Question: Good afternoon
I'm building an image gallery based on a jquery grid provided by GREENTREELABS (<URL>.
I need a picture-bluring effect when hovering over the 'tile-inner' class but without bluring the caption or icons at the bottom too (attached picture-link). Is this possible with the current HTML markup?
I've Tried a few things with CSS only and with jquery but I always blur everything - changing the picture is only an option if everything else fails.
Someone has a good idea? Any help is appreciated - this is probably a common problem with a specific name I can search after?
'''
<div class='tile'>
<figure>
<a class='tile-inner' href='img/originals/001.jpg' >
<img class='item' src='img/thumbs/001.jpg alt='hello world' />
<span class='title'>Hello World</span>
<span class='subtitle'>
<p class='subsub'>Info 1</p>
<p class='subsub'>Info 2</p>
<p class='subsub'>Info 3</p>
</span>
</a>
</figure>
<div class='social'>;
<a href='#' data-social='twitter'><i class=''></i></a>
<a href='#' data-social='facebook'><i class=''></i></a>
<a href='#' data-social='pinterest'><i class='-circled'></i></a>
</div>
</div>
'''

None of the 3 ways are working correctly, the last is the best but hovering on the span removes the blur effect.
<URL>
Greeetings Fabio
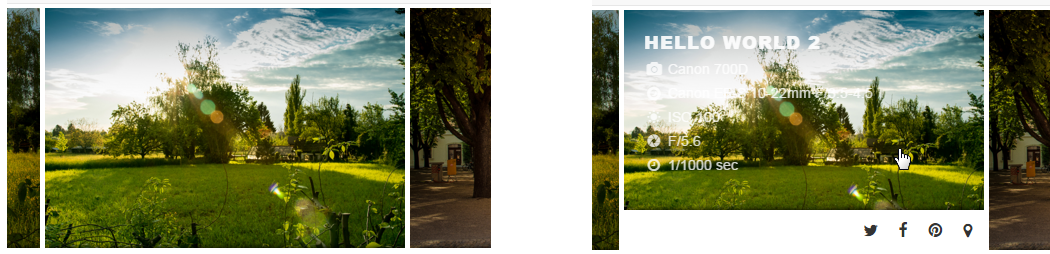
Answer: If you only want to effect the 'img', only target the 'img':
'''
.tile-inner:hover img {
-webkit-filter: blur(5px);
-moz-filter: blur(5px);
filter: blur(5px);
}
'''
'''
<div class='tile'>
<figure>
<a class='tile-inner' href='img/originals/001.jpg' >
<img class='item' src='http://placekitten.com/200/300' alt='hello world' />
<span class='title'>Hello World</span>
<span class='subtitle'>
<p class='subsub'>Info 1</p>
<p class='subsub'>Info 2</p>
<p class='subsub'>Info 3</p>
</span>
</a>
</figure>
<div class='social'>;
<a href='#' data-social='twitter'><i class=''></i></a>
<a href='#' data-social='facebook'><i class=''></i></a>
<a href='#' data-social='pinterest'><i class='-circled'></i></a>
</div>
</div>
'''